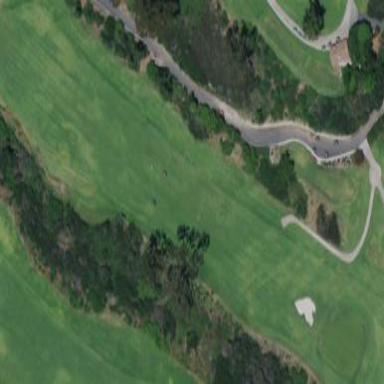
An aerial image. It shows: Golf fairway surrounded by grass.